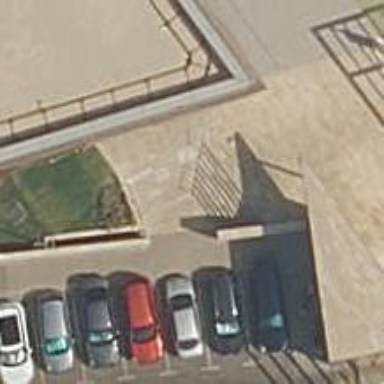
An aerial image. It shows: Road with steps.